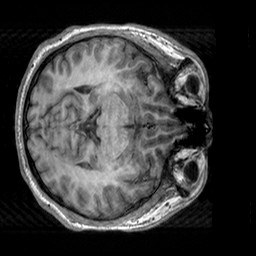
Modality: T1w
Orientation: axial
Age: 20
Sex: male
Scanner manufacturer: siemens
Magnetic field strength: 3 T
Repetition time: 2.3 s
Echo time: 0.00303 s